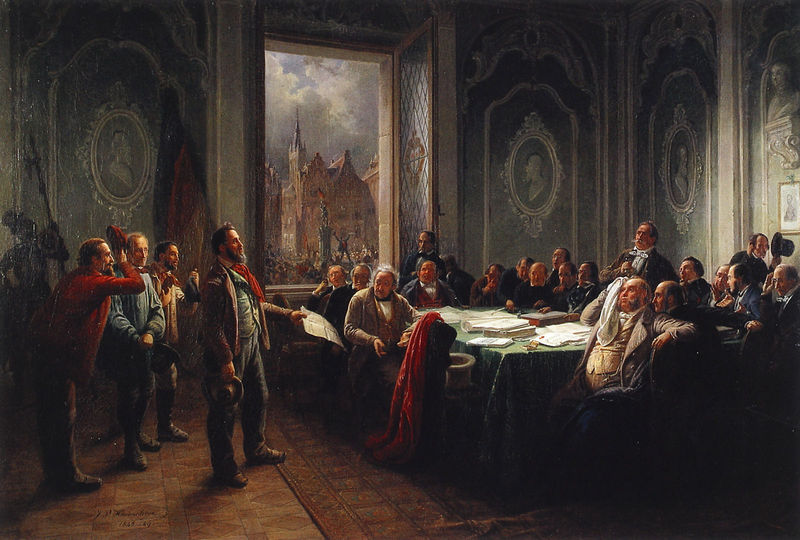
Titel: Arbeiter vor dem Stadtrath
Künstler: Johann Peter Hasenclever
Institution: Solingen, Bergisches Museum Schloß Burg an der Wupper
Schlagwörter: blätter, gemälde, schatten, wolken, menschen, stadt, fenster, frankreich, hut, hüte, männer, raum, tisch, tuch, herren, teppich, versammlung, wand, signatur, tischdecke, kirche, redner, sitzend, bücher, papiere, rede, platz, saal, salon, tapete, medaillon, kreuz, aufruhr, revolution, aufstand, bittsteller, marktplatz, usa, massen, besprechung, aufstend, bürgersaal, schwitzend